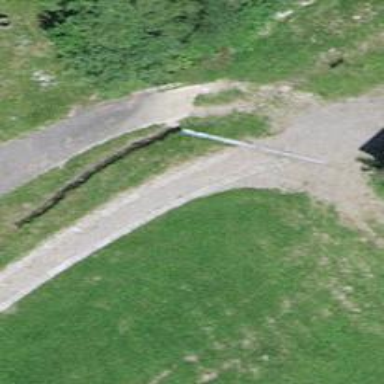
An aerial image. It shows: Culvert tunnel.